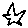
Label: star